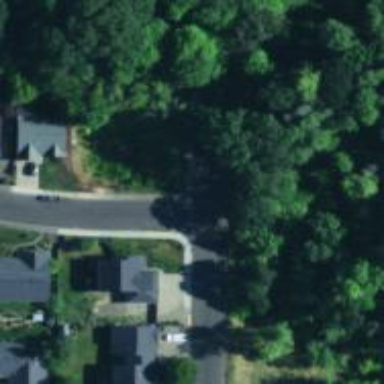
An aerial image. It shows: Residential road with sidewalk on the left side.